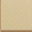
Piece: xx